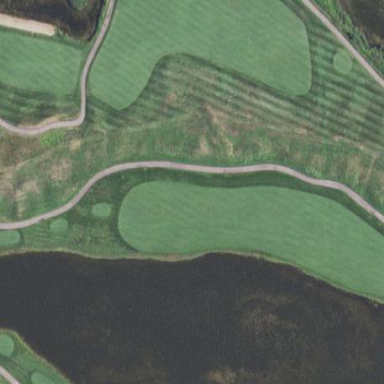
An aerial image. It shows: Area with grass used as rough in golf course.